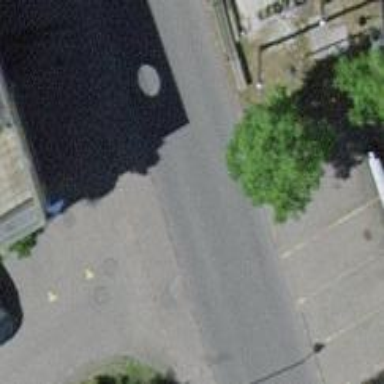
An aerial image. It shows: Kerb barrier.